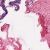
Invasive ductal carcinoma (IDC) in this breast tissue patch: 0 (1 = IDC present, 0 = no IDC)